Field crop: tomato
Growth stage: 1
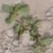
Species: portulaca